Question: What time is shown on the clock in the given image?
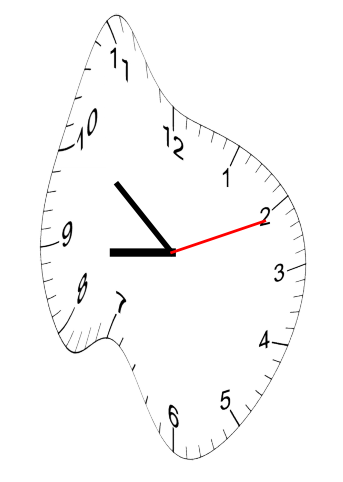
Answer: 08:51:11